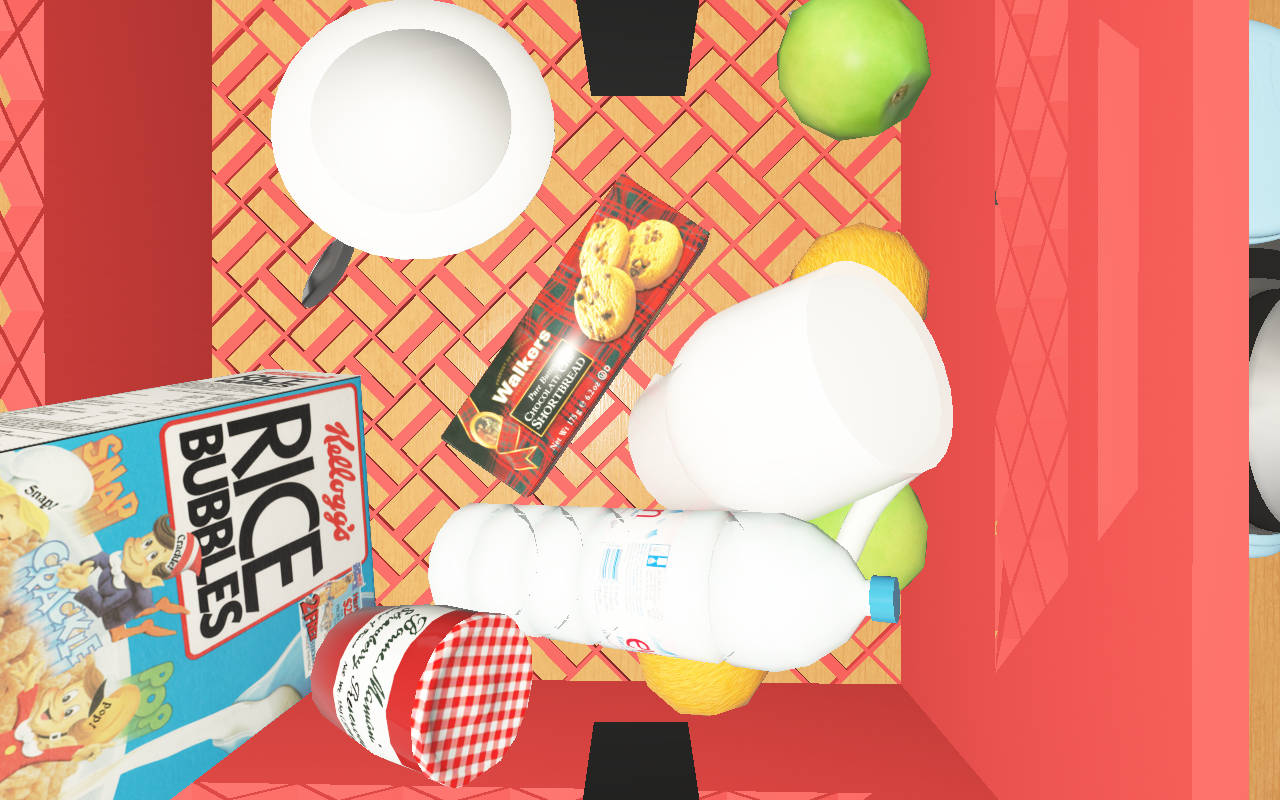
Objects in the scene:
carafe
water bottle
apple
apple
orange
orange
spoon
plate
glass
wineglass
jam jar
cereal box
cereal box
biscuit box